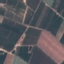
Land use / land cover class: PermanentCrop